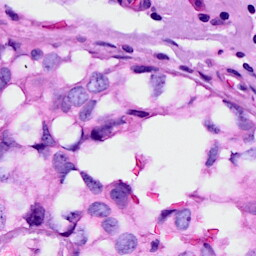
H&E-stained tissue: Breast